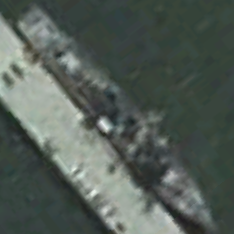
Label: destroyer